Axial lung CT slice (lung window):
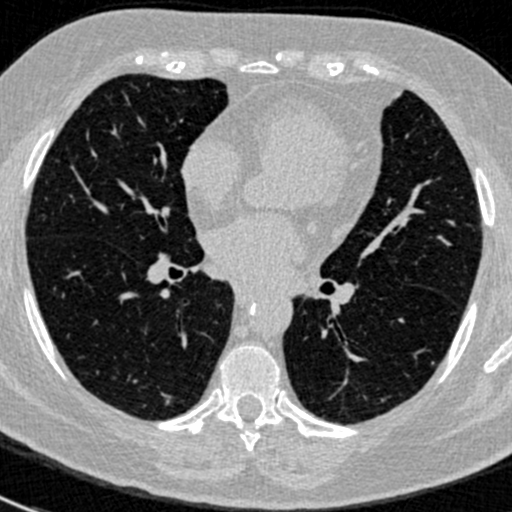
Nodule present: no